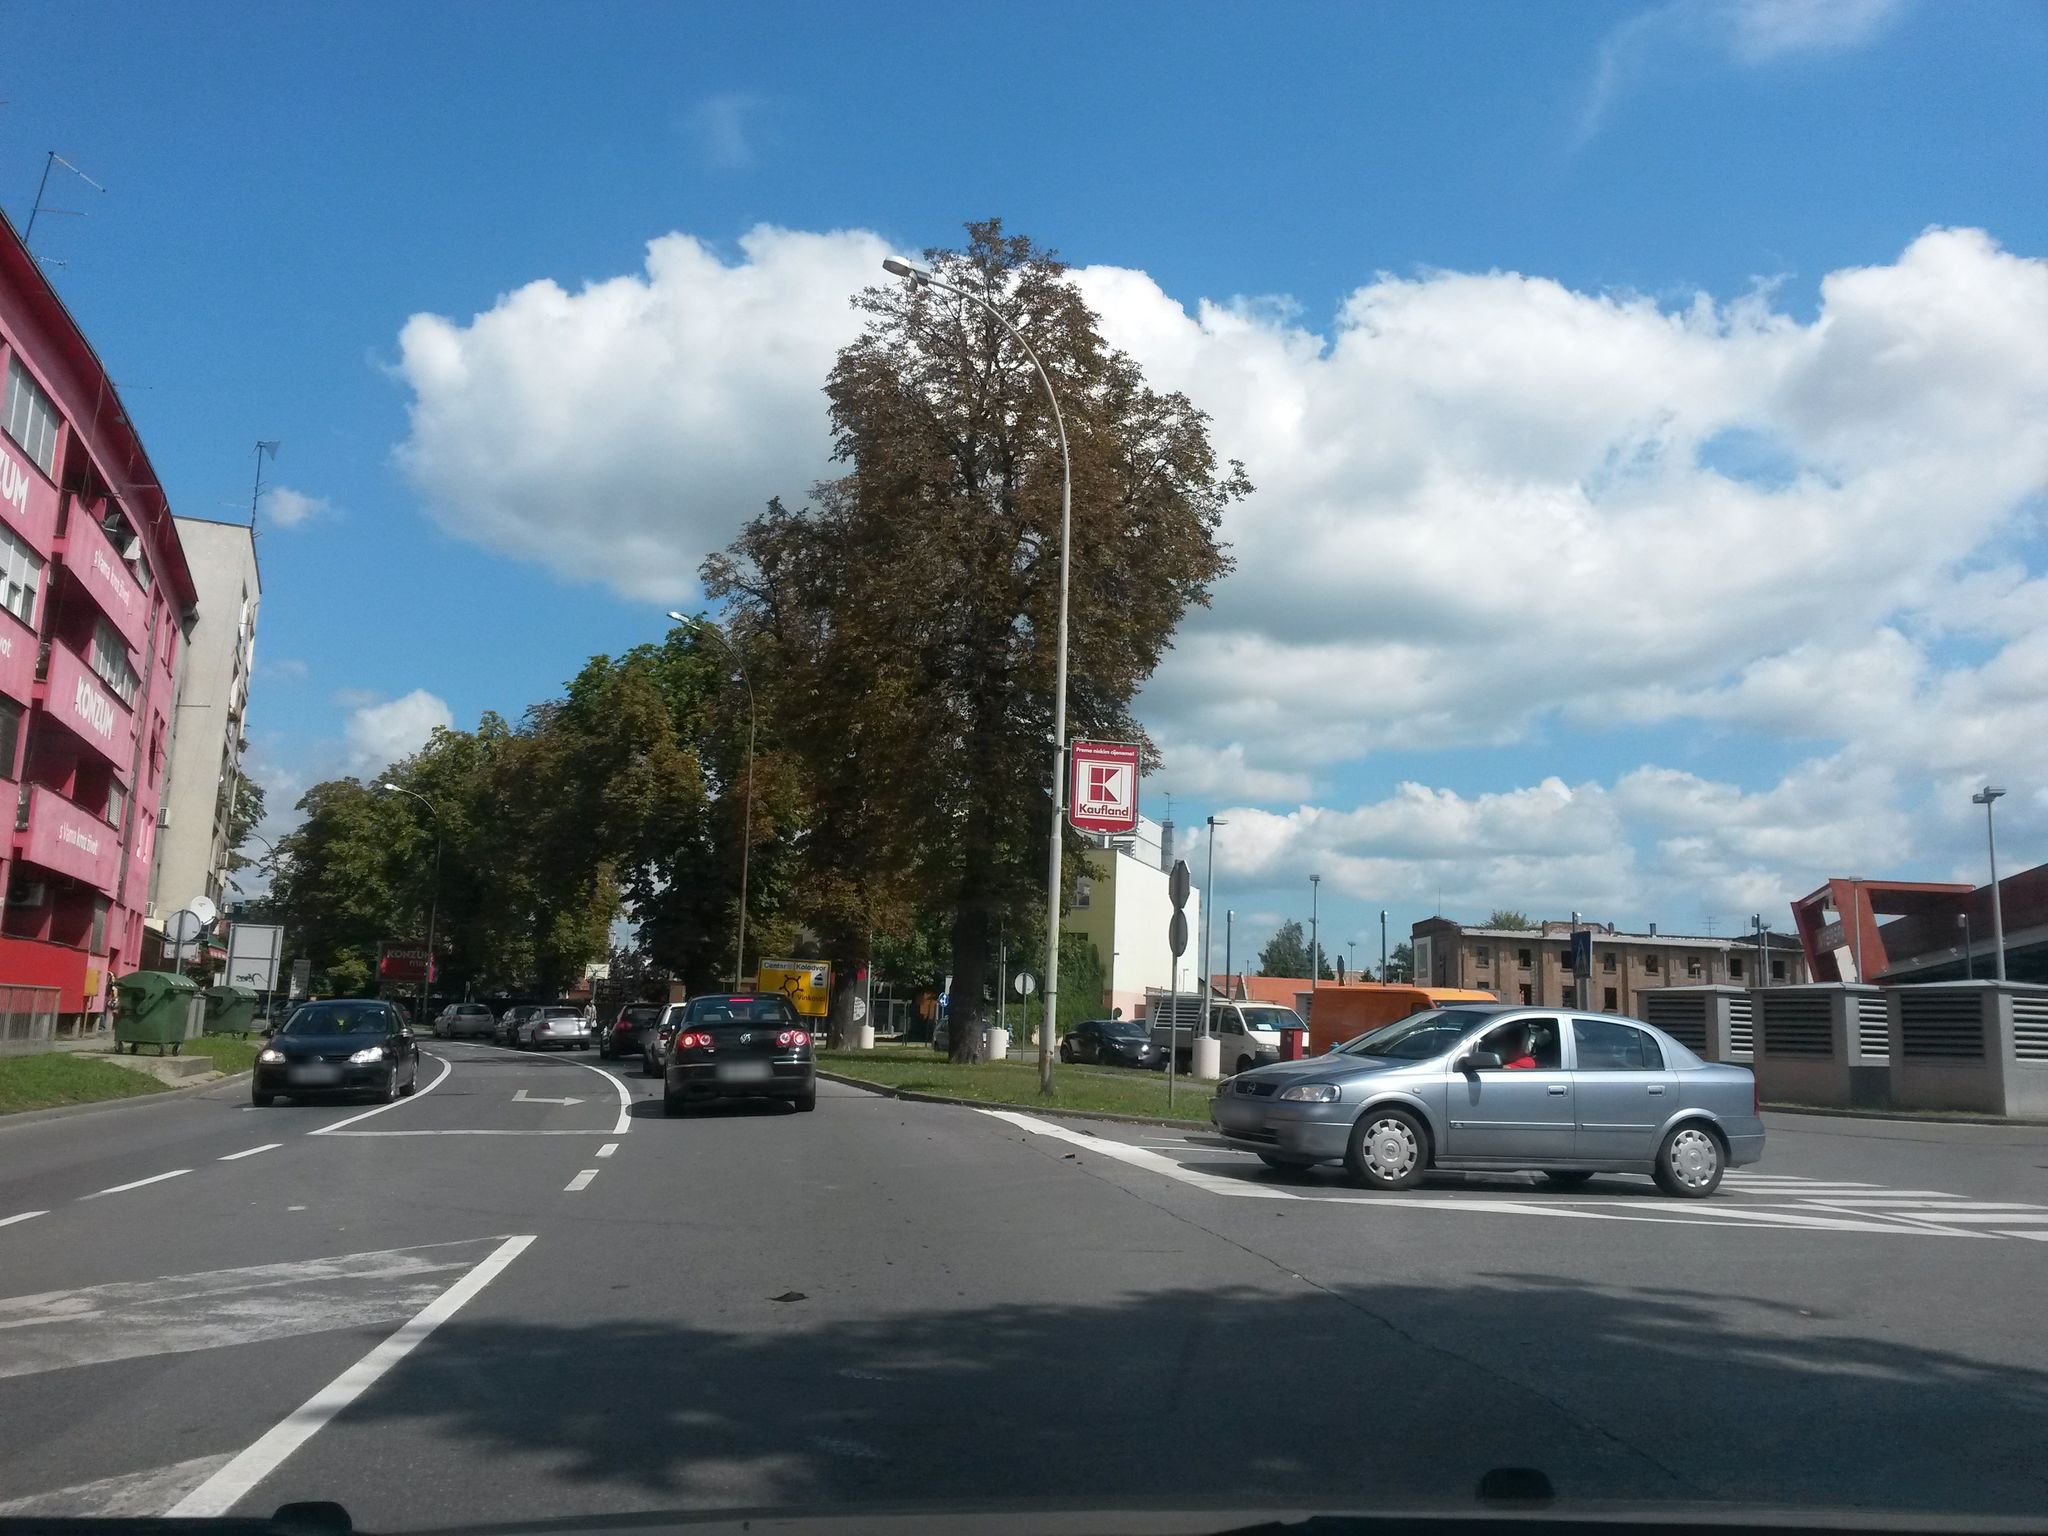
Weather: cloudy
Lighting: day
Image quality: good
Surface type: driving surface
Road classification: service, secondary
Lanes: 2
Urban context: dense urban cluster
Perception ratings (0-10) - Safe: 4.2, Lively: 5.57, Beautiful: 8.13, Boring: 3.47, Depressing: 4.84, Wealthy: 5.42